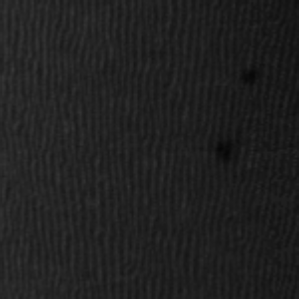
Label: frost